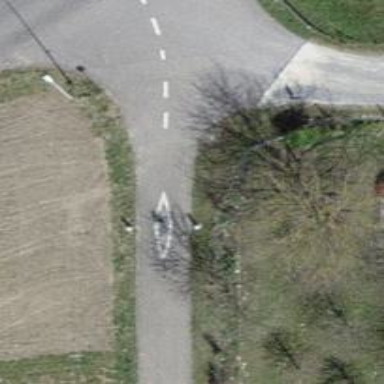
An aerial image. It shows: Bollard barrier.